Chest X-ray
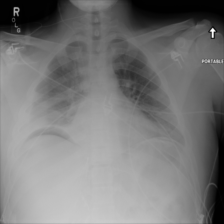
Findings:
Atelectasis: negative
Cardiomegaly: negative
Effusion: positive
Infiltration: negative
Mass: negative
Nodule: negative
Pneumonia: negative
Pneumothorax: negative
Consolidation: positive
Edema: negative
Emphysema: negative
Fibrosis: negative
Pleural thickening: negative
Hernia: negative